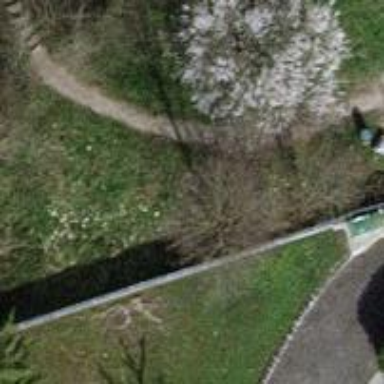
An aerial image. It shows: Footway with surface of fine gravel.